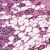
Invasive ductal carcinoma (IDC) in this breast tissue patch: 1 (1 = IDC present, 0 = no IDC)